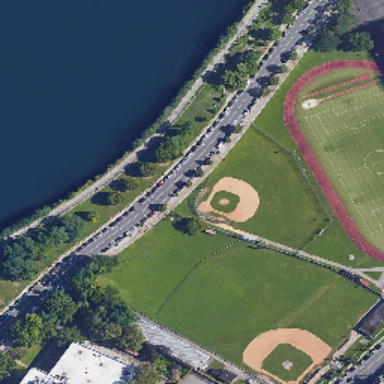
The two tennis courts run across the sea .